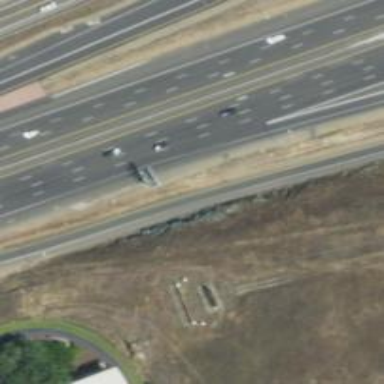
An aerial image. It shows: Motorway junction.